Question:
I sent '80 50 00 00 08 00 00 00 00 00 00 00 00' [ Command] via opensc-tool to my java card and received '00 00 11 60 01 00 8A 79 0A F9 FF 02 00 11 79 11 36 5D 71 00 A5 A5 EC 63 BB DC 05 CC' [] as its response from the card.
As you see:
In the command,I send '00 00 00 00 00 00 00 00' as , And in the response :
'00 00 11 60 01 00 8A 79 0A F9' =
'FF 02' =
'00 11 79 11 36 5D 71 00' =
'A5 A5 EC 63 BB DC 05 CC' =
Now I want to check myself,if the card cryptogram is OK or not. How I can do it? for example I encrypt '00 00 00 00 00 00 00 00' in <URL> site under a 3DES cryptography algorithm [with keys of my card = '4041...4F'], but the output is not equal with card cryptogram that I wrote above. Why?
And the next question is, if I want to send command to the card, what is its data field (after the above INITILIZE UPDATE)?
This is GPJ output :
'''
C:\Users\ghasemi\Desktop\gpj-20120310>GPJ
C:\Users\ghasemi\Desktop\gpj-20120310>java -jar gpj.jar
Found terminals: [PC/SC terminal ACS CCID USB Reader 0]
Found card in terminal: ACS CCID USB Reader 0
ATR: 3B 68 00 00 00 73 C8 40 12 00 90 00
.
.
.
DEBUG: Command APDU: 00 A4 04 00 08 A0 00 00 00 03 00 00 00
DEBUG: Response APDU: 6F 10 84 08 A0 00 00 00 03 00 00 00 A5 04 9F 65 01 FF 90 00
Successfully selected Security Domain OP201a A0 00 00 00 03 00 00 00
DEBUG: Command APDU: 80 50 00 00 08 7F 41 A9 E7 19 37 83 FA
DEBUG: Response APDU: 00 00 11 60 01 00 8A 79 0A F9 FF 02 00 1B 9B 95 B9 5E 5E BC BA 51 34 84 D9 C1 B9 6E 90 00
DEBUG: Command APDU: 84 82 00 00 10 13 3B 4E C5 2C 9E D8 24 50 71 83 3A 78 AE 75 23
DEBUG: Response APDU: 90 00
DEBUG: Command APDU: 84 82 00 00 08 13 3B 4E C5 2C 9E D8 24
DEBUG: Response APDU: 90 00
C:\Users\ghasemi\Desktop\gpj-20120310>
'''
'''
Host_Challenge :: 7F41A9E7193783FA
Diversification_Data :: 0000116001008A790AF9
Key_Information :: FF02
Sequence_Counter :: 001B
Card_Challenge :: 9B95B95E5EBC
Card_Cryptogram :: BA513484D9C1B96E
Host_Cryptogram[16,24] = 13 3B 4E C5 2C 9E D8 24
'''
'''
Derivation_data=derivation_const_ENC|sequence_counter|<PHONE> <PHONE> <PHONE>
Derivation_Data = 0182001B000000000000000000000000
k_ENC :: 404142434445464748494A4B4C4D4E4F
IV = 00 00 00 00 00 00 00 00
S_ENC = encrypt(TDES_CBC, K_ENC, IV, derivation_data)
'''
I used <URL> and its output for above values was :
'''
S_ENC = 448b0a5967ca246d058703ff0c694f15
'''
'''
Padding_DES = 80 00 00 00 00 00 00 00
Host_auth_data = sequence_counter | card_challenge | host_challenge | padding_DES
IV = Card_Cryptogram :: BA513484D9C1B96E
host_cryptogram = encrypt(TDES_CBC, S_ENC, IV, host_auth_data)
'''
'''
Host_Authentication_Data : 001B9B95B95E5EBC7F41A9E7193783FA8000000000000000
'''
Again, I used <URL>
'''
Host_Cryptogram : 3587b531db71ac52392493c08cff189ce7b9061029c63b62
'''
'''
Host_Cryptogram[16,24] = e7b9061029c63b62
'''
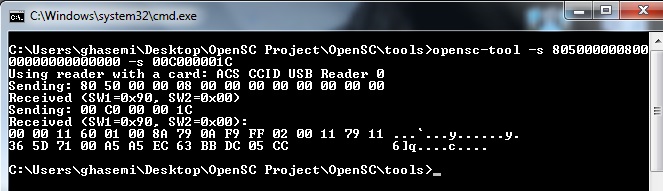
Answer: From the INITIALIZE UPDATE command you send, you get
'''
host_challenge = 00 00 00 00 00 00 00 00
'''
In response to the INITIALIZE UPDATE command, you get
'''
diversification_data = 00 00 11 60 01 00 8A 79 0A F9
key_information = FF 02
sequence_counter = 00 11
card_challenge = 79 11 36 5D 71 00
card_cryptogram = A5 A5 EC 63 BB DC 05 CC
'''
The key information indicates SCP02 ('02'). The key diversification data may be used to derive the card-specific K_ENC. Lets assume we have a K_ENC like this
'''
K_ENC = 00 00 00 00 00 00 00 00 00 00 00 00 00 00 00 00
'''
We can then derive the session encryption key like this
'''
derivation_const_ENC = 01 82
derivation_data = derivation_const_ENC | sequence_counter | 00 00 00 00 00 00 00 00 00 00 00 00
IV = 00 00 00 00 00 00 00 00
S_ENC = encrypt(TDES_CBC, K_ENC, IV, derivation_data)
'''
Next, we can assemble the authentication data used to calculate the host cryptogram:
'''
padding_DES = 80 00 00 00 00 00 00 00
host_auth_data = sequence_counter | card_challenge | host_challenge | padding_DES
'''
Then we can use the session encryption key to encrypt the authentication data:
'''
IV = 00 00 00 00 00 00 00 00
host_cryptogram = encrypt(TDES_CBC, S_ENC, IV, host_auth_data)
'''
The last 8 bytes of the encrypted authentication data are the actual host cryptogram that we would send to the card:
'''
EXTERNAL_AUTHENTICATE_data = host_cryptogram[16, 24]
'''
Now we can assemble the EXTERNAL AUTHENTICATE command:
'''
EXTERNAL_AUTHENTICATE = 84 82 03 00 08 | EXTERNAL_AUTHENTICATE_data
'''
We can then calculate the S_MAC key (analoguous to getting the S_ENC above) and the MAC over that command and append it to the command data to get the full EXTERNAL AUTHENTICATE command that can be sent to the card:
'''
EXTERNAL_AUTHENTICATE = 84 82 03 00 10 | EXTERNAL_AUTHENTICATE_data | MAC
'''
---
## Update
<URL>
Your K_ENC is '404142434445464748494A4B4C4D4E4F'. The online tools does not properly support 2-key-3DES, so you have to convert the key into its 3-key form first:
'''
K_ENC = 404142434445464748494A4B4C4D4E4F4041424344454647
'''
Use this key and a zero IV to encrypt the derivation data ('0182001B000000000000000000000000'). You get
'''
S_ENC = fb063cc2e17b979b10e22f82110234b4
'''
In 3-key notation, this is
'''
S_ENC = fb063cc2e17b979b10e22f82110234b4fb063cc2e17b979b
'''
Use this key and a zero IV to encrypt the host authentication data ('001b9b95b95e5ebc7f41a9e7193783fa8000000000000000'):
'''
HOST_CRYPTOGRAM = 773e790c91acce3167d99f92c60e2afd133b4ec52c9ed824
'''